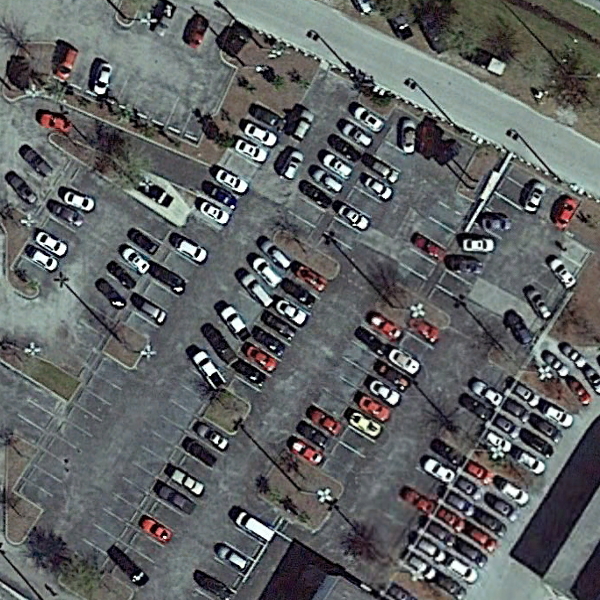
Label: Parking